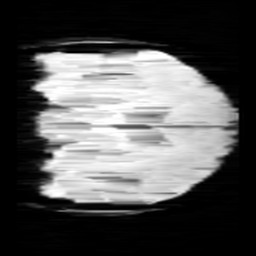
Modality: minIP
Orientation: coronal
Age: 10
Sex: female
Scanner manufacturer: siemens
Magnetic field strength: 3 T
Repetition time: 0.027 s
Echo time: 0.02 s